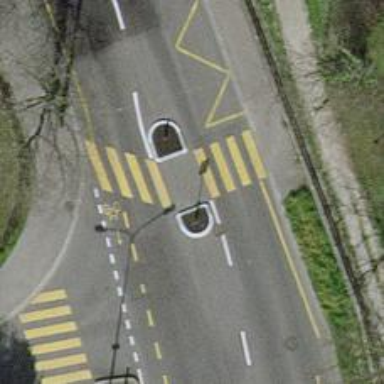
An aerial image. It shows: Uncontrolled crossing with central island on the road.